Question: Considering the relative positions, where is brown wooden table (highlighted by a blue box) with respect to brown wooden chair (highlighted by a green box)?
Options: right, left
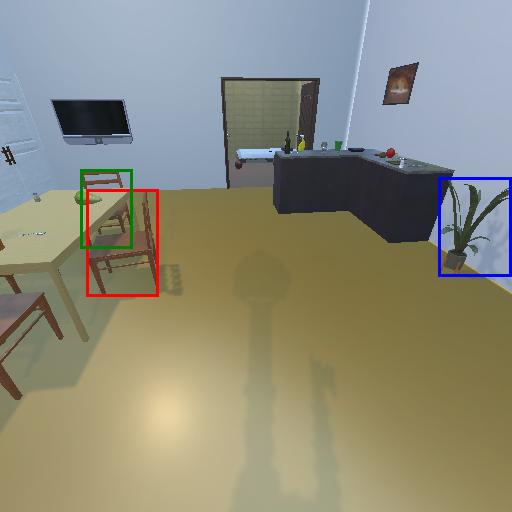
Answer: right